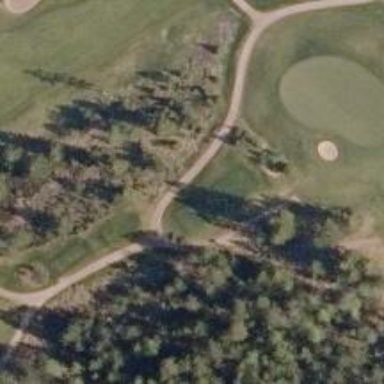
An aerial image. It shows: Service road designated as golf cart path.